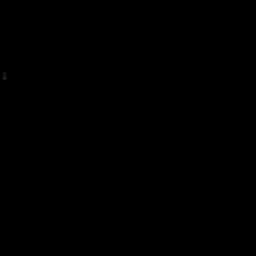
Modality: MD
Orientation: coronal
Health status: healthy
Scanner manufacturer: siemens
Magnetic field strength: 3 T
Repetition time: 12 s
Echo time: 0.092 s